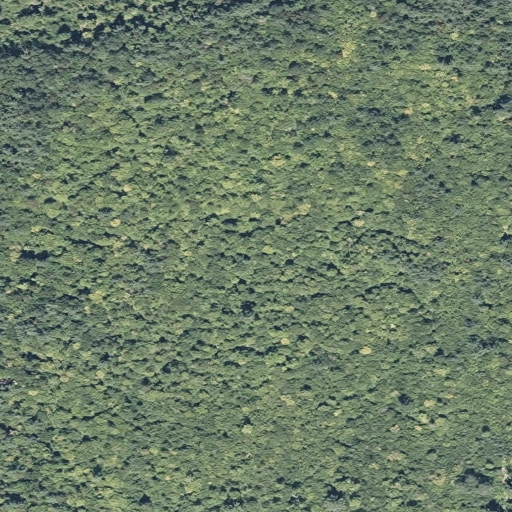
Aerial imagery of ridge(s) in Maine named Miller Ridge containing deciduous forest and mixed forest